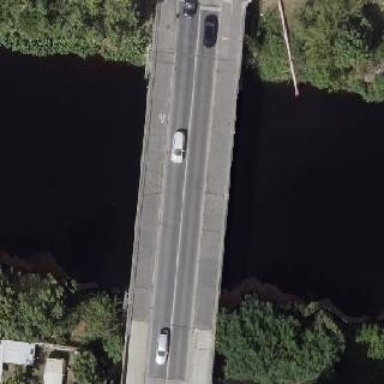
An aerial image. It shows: Bridge with beam structure.